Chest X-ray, AP view. Patient: 57 years old, sex M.
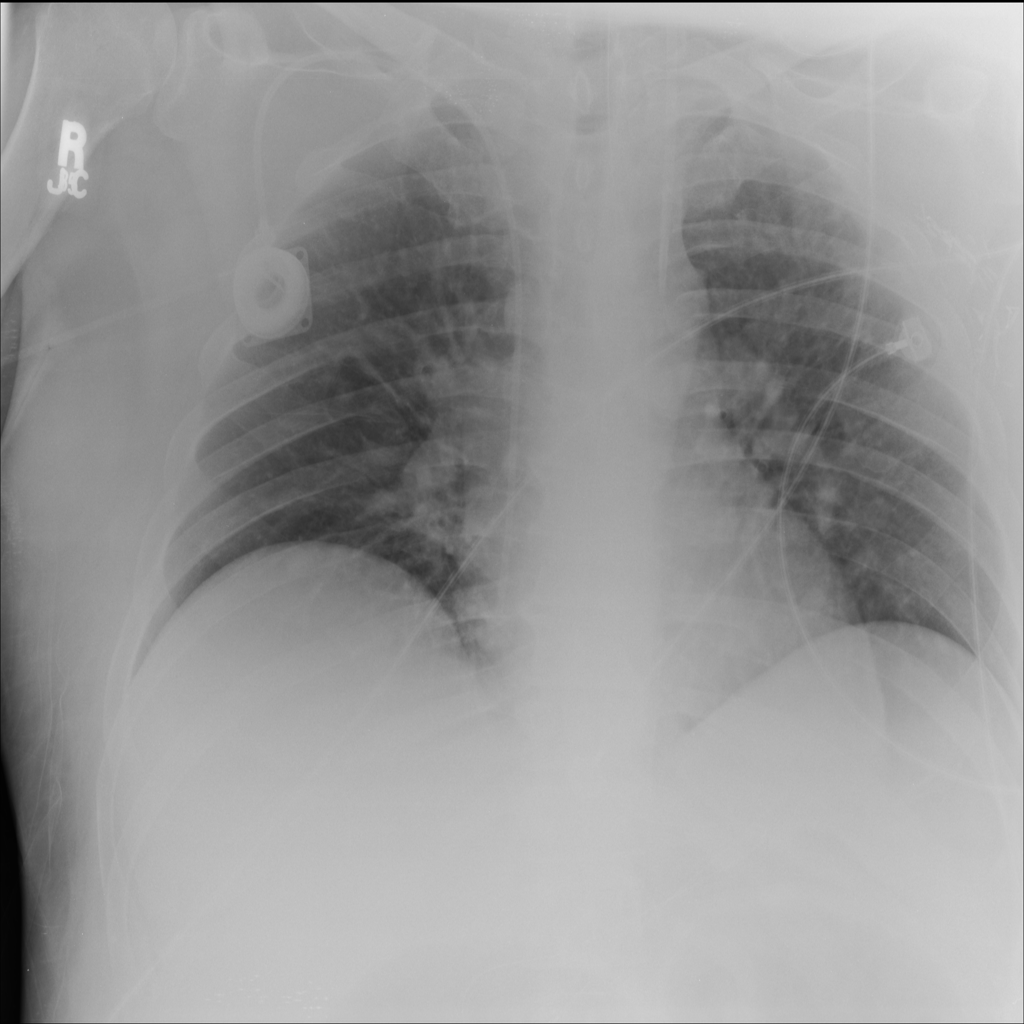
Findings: Atelectasis, Nodule